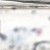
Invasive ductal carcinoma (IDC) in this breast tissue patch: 0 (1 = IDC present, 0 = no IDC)